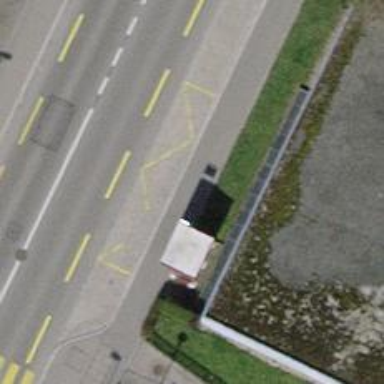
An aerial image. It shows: Bus stop with shelter. It is platform for public transport.